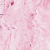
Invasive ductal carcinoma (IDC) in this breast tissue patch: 0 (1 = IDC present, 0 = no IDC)